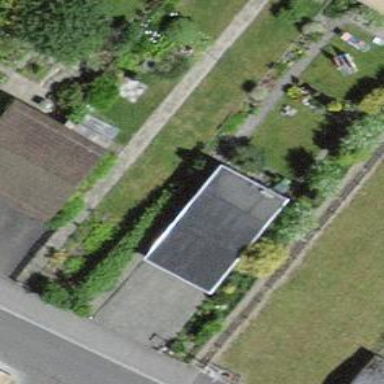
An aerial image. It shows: Garage building.